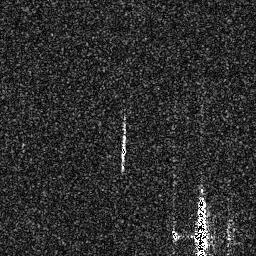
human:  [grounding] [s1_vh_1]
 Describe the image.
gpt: In the satellite image, there is  <ref>1 medium ship </ref> <box>[[74, 75, 82, 99, 0]]</box> located at bottom right.